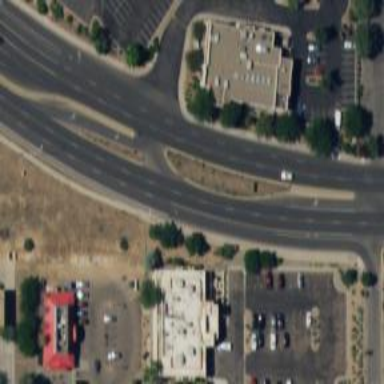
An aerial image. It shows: Secondary link road with asphalt surface.